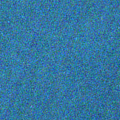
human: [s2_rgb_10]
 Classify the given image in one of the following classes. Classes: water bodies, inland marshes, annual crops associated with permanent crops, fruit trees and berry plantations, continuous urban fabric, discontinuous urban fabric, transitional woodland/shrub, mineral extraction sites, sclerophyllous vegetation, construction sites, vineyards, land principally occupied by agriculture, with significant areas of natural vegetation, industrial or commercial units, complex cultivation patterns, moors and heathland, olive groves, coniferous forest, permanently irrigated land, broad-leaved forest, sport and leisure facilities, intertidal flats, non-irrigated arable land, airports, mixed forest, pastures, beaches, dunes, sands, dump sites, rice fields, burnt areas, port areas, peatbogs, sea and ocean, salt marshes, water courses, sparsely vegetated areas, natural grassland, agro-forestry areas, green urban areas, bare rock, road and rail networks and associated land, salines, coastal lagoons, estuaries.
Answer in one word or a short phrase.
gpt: sea and ocean